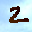
Label: 2